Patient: sex F, age 49
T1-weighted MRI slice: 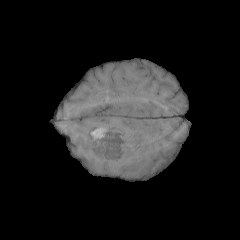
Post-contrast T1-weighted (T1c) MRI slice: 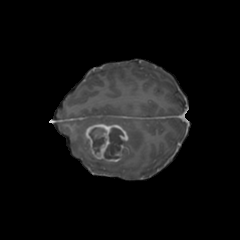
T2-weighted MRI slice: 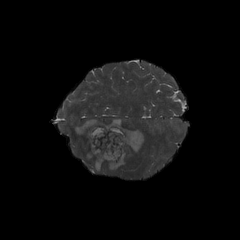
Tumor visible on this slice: yes
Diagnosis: Glioblastoma, IDH-wildtype
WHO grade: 4